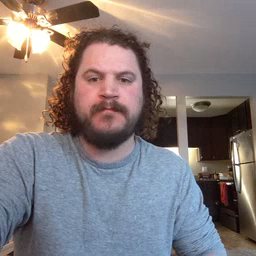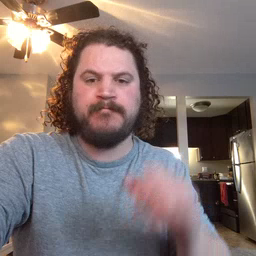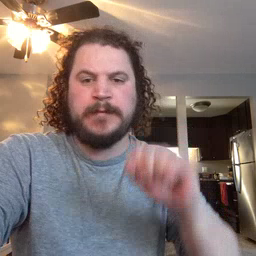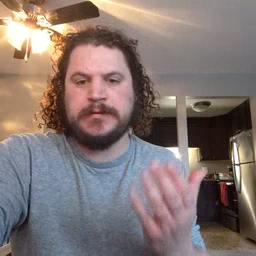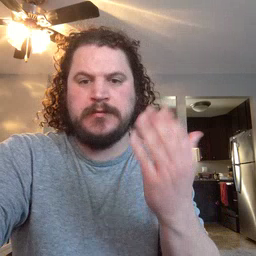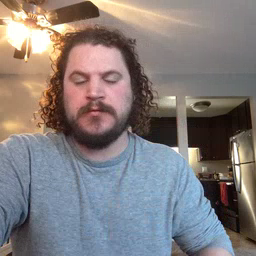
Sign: mitten